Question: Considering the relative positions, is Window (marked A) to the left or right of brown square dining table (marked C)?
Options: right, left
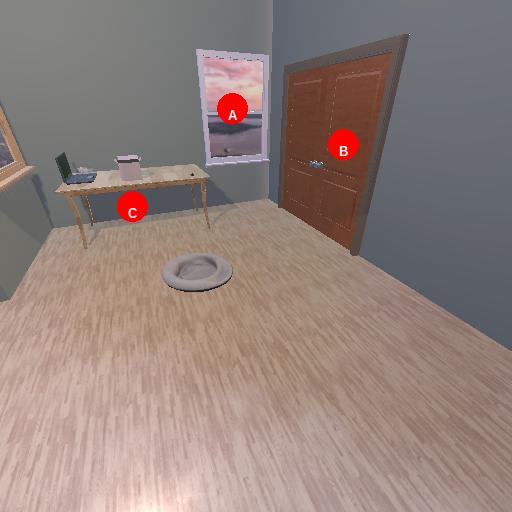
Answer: right